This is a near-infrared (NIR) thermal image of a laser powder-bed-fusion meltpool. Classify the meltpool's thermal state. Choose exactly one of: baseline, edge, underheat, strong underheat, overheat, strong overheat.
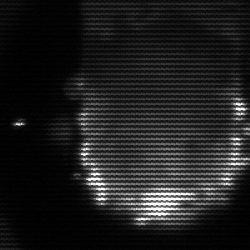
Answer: baseline